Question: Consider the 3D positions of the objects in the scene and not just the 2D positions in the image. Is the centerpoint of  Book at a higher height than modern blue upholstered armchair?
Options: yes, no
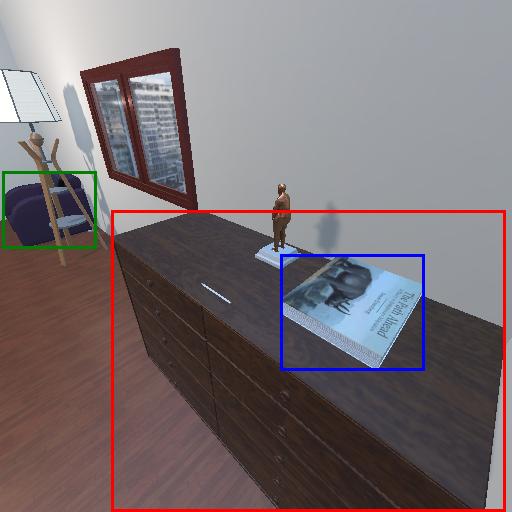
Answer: yes